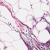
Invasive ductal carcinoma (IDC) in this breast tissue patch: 0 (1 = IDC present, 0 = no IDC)